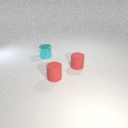
small red rubber cylinder behind small red rubber cylinder